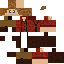
A male human skin with medium skin, wearing brown long hair dressed in a red hoodie and brown pants, featuring a closed mouth.